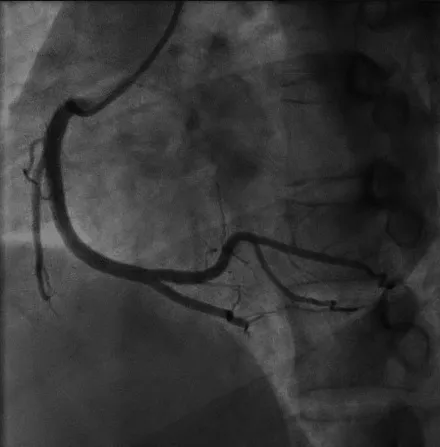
Anteroposterior cranial view of coronary angiography showing a normal right coronary artery (case two).
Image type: radiology (x_ray)